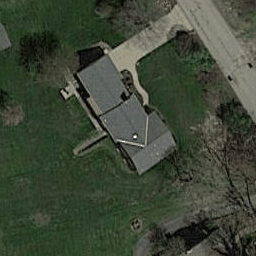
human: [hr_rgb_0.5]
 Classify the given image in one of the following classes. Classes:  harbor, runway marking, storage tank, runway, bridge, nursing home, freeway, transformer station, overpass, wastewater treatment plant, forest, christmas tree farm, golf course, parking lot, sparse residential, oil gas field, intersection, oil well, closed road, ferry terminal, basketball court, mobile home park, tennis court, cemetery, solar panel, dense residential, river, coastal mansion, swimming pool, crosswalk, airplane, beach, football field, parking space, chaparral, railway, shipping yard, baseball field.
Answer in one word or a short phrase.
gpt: sparse residential